Question: I'm attempting to get the length of the array of a simple 'angularFireCollection' and can't seem to:
'''
var stf = new FireBase("http://myfirebase-app.firebaseio.com/staff");
function staffListCtrl($scope, angularFireCollection){
$scope.staff = angularFireCollection(stf);
console.log($scope.staff.length);
}
'''
The output in the console says:
'''
0
'''
Which I know is incorrect. It should be returning somewhere around 5 as the length (see screenshot below for the output of '$scope.staff'.

Any help is a appreciated as I can't seem to get past this absolutely, utterly simple JS task.
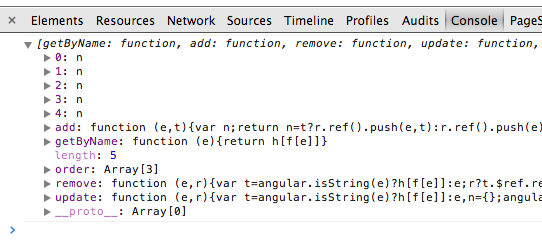
Answer: In this case, the correct way to print the number of retrieved elements within the callback would be following:
'''
var stf = new FireBase("http://myfirebase-app.firebaseio.com/staff");
function staffListCtrl($scope, angularFireCollection) {
$scope.staff = angularFireCollection(stf, function() {
console.log(stf.numChildren());
});
}
'''
The reason for this is that the initial callback function is called actual assignment to $scope.staff takes place. So within the callback function you can access only the Firebase DataSnapshot object . Hope this helps.